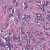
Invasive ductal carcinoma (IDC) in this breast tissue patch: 1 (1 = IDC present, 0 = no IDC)